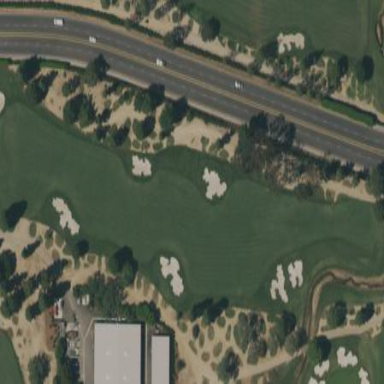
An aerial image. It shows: Sandy area is golf bunker.